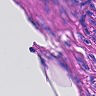
Metastatic tissue present: yes